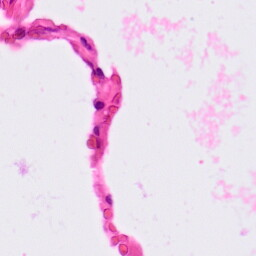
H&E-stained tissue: Lung